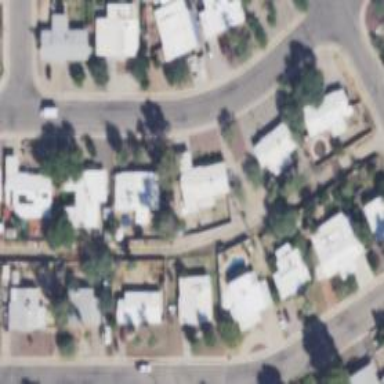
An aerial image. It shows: Alleyway designated as service road.